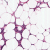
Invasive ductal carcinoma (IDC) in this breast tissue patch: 0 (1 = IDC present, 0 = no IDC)